Question: I am creating a simple program with Qt Creator.
QPushButton has been inserted in QGraphicsView & QGraphicsScene.
However, there is a gray boundary line around the inserted PushButton, as shown below picture.
I tried to remove it using StyleSheet as 'border: none' or 'outline: none', but I can't removed it.

If I press "Draw Button" again or move this dialog window to another screen of the dual screen, the gray border disappears. However, when I move the mouse over the button, the gray boundary line is appeared again.
I need help to get rid of it.
Below is my code.
'''
#include "mainwindow.h"
#include <QApplication>
int main(int argc, char *argv[])
{
QApplication a(argc, argv);
MainWindow w;
w.show();
return a.exec();
}
'''
'''
#ifndef MAINWINDOW_H
#define MAINWINDOW_H
#include <QMainWindow>
#include <QGraphicsScene>
#include "drawscene.h"
namespace Ui { class MainWindow; }
class MainWindow : public QMainWindow
{
Q_OBJECT
public:
explicit MainWindow(QWidget *parent = nullptr);
~MainWindow();
private slots:
void on_pushButton_clicked();
void on_pushButton_2_clicked();
private:
Ui::MainWindow *ui;
QGraphicsScene *mainScene;
bool is_drawed;
drawScene *mDrawScene;
};
#endif // MAINWINDOW_H
'''
'''
#include "mainwindow.h"
#include "ui_mainwindow.h"
MainWindow::MainWindow(QWidget *parent) :
QMainWindow(parent),
ui(new Ui::MainWindow)
{
ui->setupUi(this);
mainScene = new QGraphicsScene(this);
ui->graphicsView->setScene(mainScene);
is_drawed = false;
mDrawScene = new drawScene(mainScene, this);
}
MainWindow::~MainWindow()
{
delete ui;
}
void MainWindow::on_pushButton_clicked()
{
ui->graphicsView->setBackgroundBrush(QBrush("#e7e7e7"));
if (!is_drawed) {
mDrawScene->drawBttnView();
is_drawed = true;
}
}
void MainWindow::on_pushButton_2_clicked()
{
ui->graphicsView->setBackgroundBrush(QBrush("white"));
if (is_drawed) {
mDrawScene->clearBttnView();
is_drawed = false;
}
}
'''
'''
#ifndef MROUNDRECT_H
#define MROUNDRECT_H
#include <QGraphicsItem>
#include <QPainter>
#include <QRectF>
class mRoundRect : public QGraphicsItem
{
public:
mRoundRect();
void setRndRectPos(QRect rect);
private:
QRect rndRect;
protected:
QRectF boundingRect() const;
void paint(QPainter *painter, const QStyleOptionGraphicsItem *option, QWidget *widget);
};
#endif // MROUNDRECT_H
'''
'''
#include "mroundrect.h"
mRoundRect::mRoundRect() { }
void mRoundRect::setRndRectPos(QRect rect) { rndRect = rect; }
QRectF mRoundRect::boundingRect() const { return QRectF(0, 0, 0, 0); }
void mRoundRect::paint(QPainter *painter, const QStyleOptionGraphicsItem *option, QWidget *widget)
{
Q_UNUSED(option);
Q_UNUSED(widget);
painter->setBrush(QBrush(Qt::white));
painter->setPen(QPen(Qt::gray));
painter->drawRoundedRect(rndRect, 15.0, 15.0);
}
'''
'''
#ifndef DRAWSCENE_H
#define DRAWSCENE_H
#include <QGraphicsProxyWidget>
#include <QGraphicsScene>
#include <QGraphicsItem>
#include <QPushButton>
#include <QStringList>
#include <QRect>
#include <QList>
#include "mroundrect.h"
class drawScene
{
public:
drawScene(QGraphicsScene *parentScene, QWidget *parent = 0);
void drawBttnView();
void clearBttnView();
private:
QGraphicsScene *mScene;
QPushButton *bttn1, *bttn2, *bttn3, *bttn4;
mRoundRect *rndRect;
void setBttnItem(QPushButton *bttn, QStringList info, QRect rect);
void freeWidget(QPushButton *bttn);
};
#endif // DRAWSCENE_H
'''
'''
#include "drawscene.h"
drawScene::drawScene(QGraphicsScene *parentScene, QWidget *parent)
{
mScene = parentScene;
bttn1 = new QPushButton();
bttn2 = new QPushButton();
bttn3 = new QPushButton();
bttn4 = new QPushButton();
rndRect = new mRoundRect();
}
void drawScene::setBttnItem(QPushButton *bttn, QStringList info, QRect rect)
{
QString name = info[0],
text = info[1];
QFont bttnfnt("Calibri", 12);
bttn->setObjectName(name);
bttn->setGeometry(rect);
bttn->setText(text);
bttn->setFont(bttnfnt);
mScene->addWidget(bttn);
}
void drawScene::drawBttnView()
{
QStringList bttnInfo;
QRect bttnPos;
rndRect->setRndRectPos(QRect(30, 30, 400, 300));
mScene->addItem(rndRect);
bttnInfo.clear();
bttnInfo << "bttn1" << "TEST1";
bttnPos = QRect(100, 100, 100, 30);
setBttnItem(bttn1, bttnInfo, bttnPos);
bttnInfo.clear();
bttnInfo << "bttn2" << "TEST2";
bttnPos = QRect(250, 100, 100, 30);
setBttnItem(bttn2, bttnInfo, bttnPos);
bttnInfo.clear();
bttnInfo << "bttn3" << "TEST3";
bttnPos = QRect(100, 200, 100, 30);
setBttnItem(bttn3, bttnInfo, bttnPos);
bttnInfo.clear();
bttnInfo << "bttn4" << "TEST4";
bttnPos = QRect(250, 200, 100, 30);
setBttnItem(bttn4, bttnInfo, bttnPos);
}
void drawScene::freeWidget(QPushButton *bttn)
{
QGraphicsProxyWidget *proxy;
proxy = bttn->graphicsProxyWidget();
mScene->removeItem(proxy);
proxy->setWidget(NULL);
//bttn->setParent(NULL);
delete proxy;
}
void drawScene::clearBttnView()
{
freeWidget(bttn1);
freeWidget(bttn2);
freeWidget(bttn3);
freeWidget(bttn4);
QList<QGraphicsItem *> allItems = mScene->items();
foreach (QGraphicsItem *item, allItems) {
mScene->removeItem(item);
mScene->update();
}
}
'''
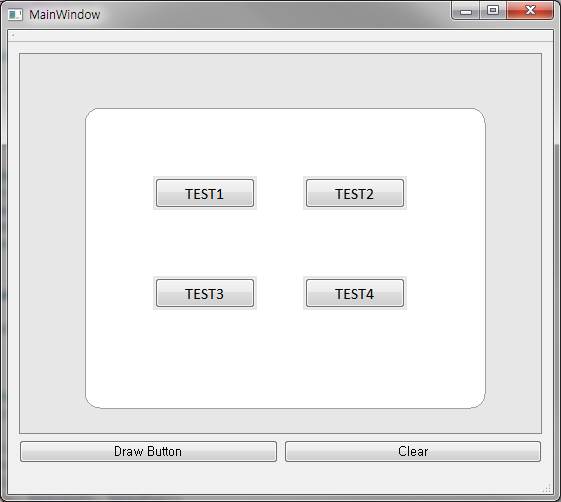
Answer: # Cause
As stated in the <URL>' to determine whether the item requires redrawing.
Your implementation of 'boundingRect' returns a wrong value, thus fooling the which part of the scene should be (re)painted white.
# Solution
In replace:
'''
QRectF mRoundRect::boundingRect() const { return QRectF(0, 0, 0, 0); }
'''
with:
'''
QRectF mRoundRect::boundingRect() const { return rndRect; }
'''
# Result
<URL>